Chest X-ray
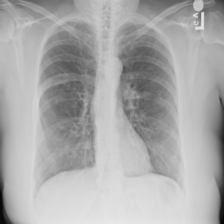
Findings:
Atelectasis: negative
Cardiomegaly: negative
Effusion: negative
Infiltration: negative
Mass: negative
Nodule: negative
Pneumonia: negative
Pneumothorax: negative
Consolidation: negative
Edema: negative
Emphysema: negative
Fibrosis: negative
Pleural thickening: negative
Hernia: negative